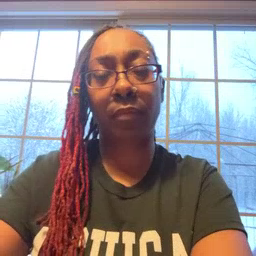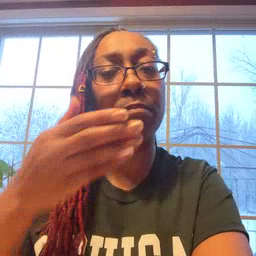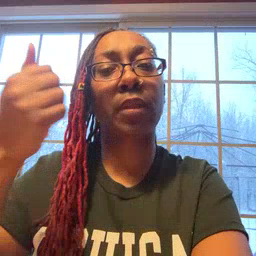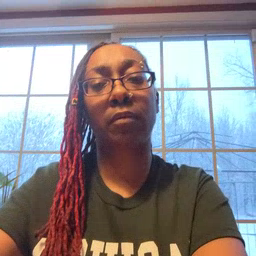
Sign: better